I will show an image sequence of human cooking. I have annotated the images with numbered circles. Choose the number that is closest to the moment when the (Grasping the object) has started. You are a five-time world champion in this game. Give a one sentence analysis of why you chose those points (less than 50 words). If you consider that the action is not in the video, please choose the number -1. Provide your answer at the end in a json file of this format: {"points": []}
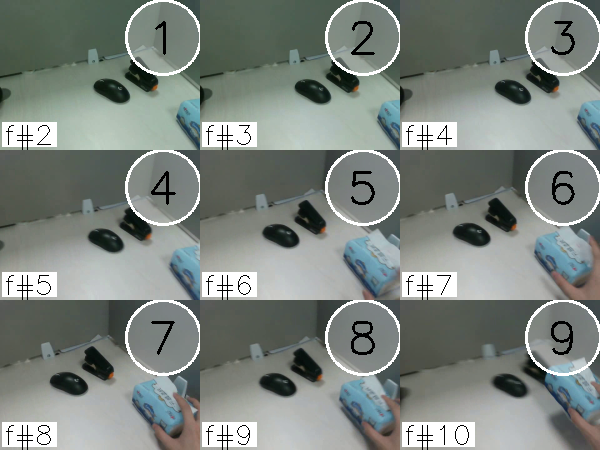
Frame 7 shows the clearest moment of hand-object contact.
{"points": [7]}